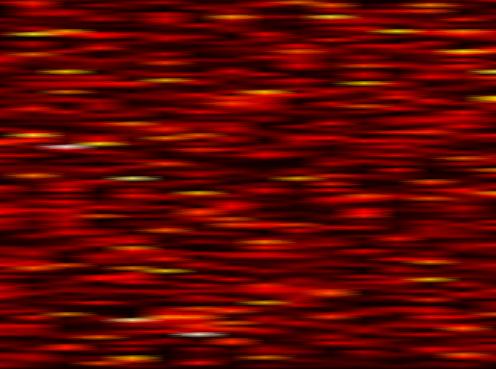
Label: UFMC